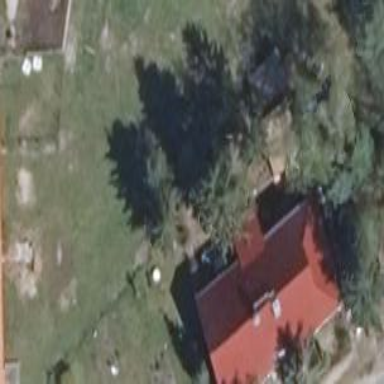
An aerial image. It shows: House with flat red roof.